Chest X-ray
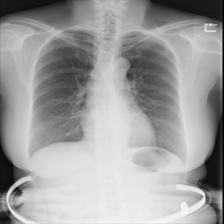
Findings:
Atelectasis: negative
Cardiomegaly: negative
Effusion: negative
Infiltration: negative
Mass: negative
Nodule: negative
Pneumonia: negative
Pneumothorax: negative
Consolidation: negative
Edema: negative
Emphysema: negative
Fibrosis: positive
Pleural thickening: negative
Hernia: negative